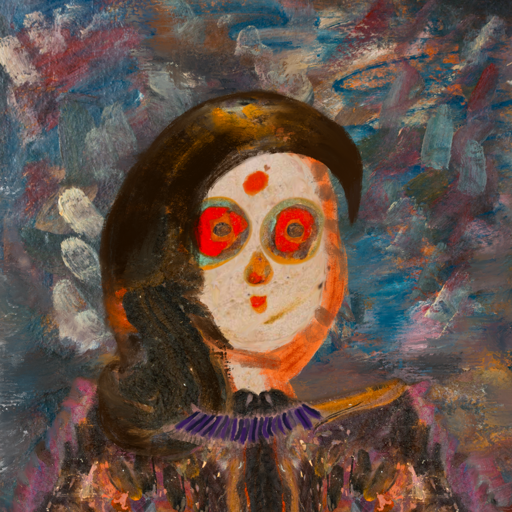
Background: Boggyland, Head And Neck Front: Rupkatha, Face Front: Sisters, Bust: Gypsy_Queen, Hair Front: Gypsy_Queen, Head Accessory: Blank, Second Necklace: Blank, Necklace: HillGirl, Baby: Blank